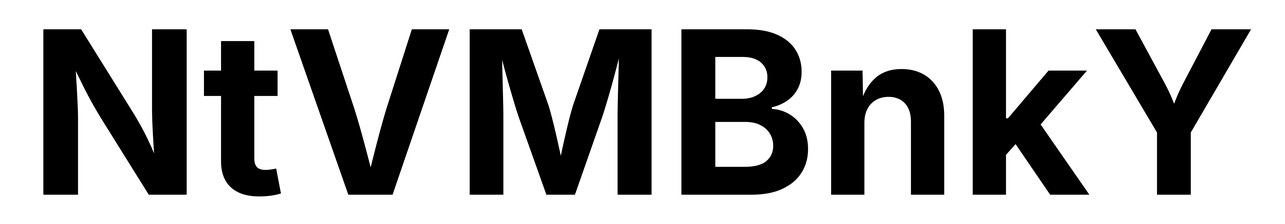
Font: Inter_Bold